Электрическая цепь, представленная на рисунке, состоит из трёх конденсаторов $C_1=C_2=C_3=C$, двух одинаковых резисторов $R_1=R_2=R$, источника постоянного напряжения $\mathcal{E}$ с нулевым внутренним сопротивлением и ключа $K$. Пока ключ был разомкнут, конденсаторы были не заряжены. Обозначим за $t$ время после замыкания ключа, заряды конденсаторов за $q_1$, $q_2$ и $q_3$ и силы тока в них ($I=dq/dt$) $I_1$, $I_2$ и $I_3$ в соответствии с их номерами.
Найдите заряды конденсаторов $q_{1_0}$, $q_{2_0}$ и $q_{3_0}$ при $t\rightarrow0$.
Найдите заряды конденсаторов $q_{1_{\infty}}$, $q_{2_{\infty}}$ и $q_{3_{\infty}}$ при $t\rightarrow\infty$.
Найдите количество теплоты $Q_0$, выделившееся в системе за время $t\rightarrow0$.
Найдите количество теплоты $Q_{\infty}$, выделившееся в системе за время $t\rightarrow\infty$. Перейдём к нахождению временной зависимости заряда первого конденсатора $q_1(t)$.
Из первого закона Кирхгофа, записанного для узла $A$, выразите $I_2$ через $I_1$, $q_1$, $R$ и $C$.
Из второго закона Кирхгофа, записанного для контура $ABCD$, выразите $q_2$ через $I_1$, $q_1$, $R$ и $C$. Найдите также $I_2$, дифференцируя $q_2$ по времени. Ответ выразите через $\cfrac{dI_1}{dt}$, $I_1$, $R$ и $C$.
Приравнивая выражения для $I_2$, полученные в пунктах A5 и A6, покажите, что дифференциальное уравнение, описывающее зависимость $q_1(t)$ имеет следующий вид $$\alpha\frac{d^2q_1}{dt^2}+\beta\frac{dq_1}{dt}+q_1=0. $$ Выразите также $\alpha$ и $\beta$ через $R$ и $C$. Далее считайте известным, что решение данного дифференциального уравнения нужно искать в виде $$q_1(t)=Ae^{\lambda{t}}, $$ где $\lambda$ зависит только от $R$ и $C$, а $A$ — от начальных условий.
Найдите $\lambda_1$ и $\lambda_2$, удовлетворяющие уравнению, полученному в пункте A7. Ответы выразите через $R$ и $C$. В качестве $\lambda_1$ выберите большее из значений. В действительности, зависимость $q_1(t)$ представляется в виде суммы найденных решений $$q_1(t)=A_1e^{\lambda_1{t}}+A_2e^{\lambda_2{t}} $$
Из начальных условий найдите $A_1$ и $A_2$. Ответы выразите через $C$ и $\mathcal{E}$.
Найдите количества теплоты $Q_{R_1}$ и $Q_{R_2}$, выделившиеся в резисторах за время $t\rightarrow\infty$. Ответы выразите через $C$ и $\mathcal{E}$. $\textit{Примечание}$ : $\int e^{ax}dx=\frac{e^{ax}}{a}+C$
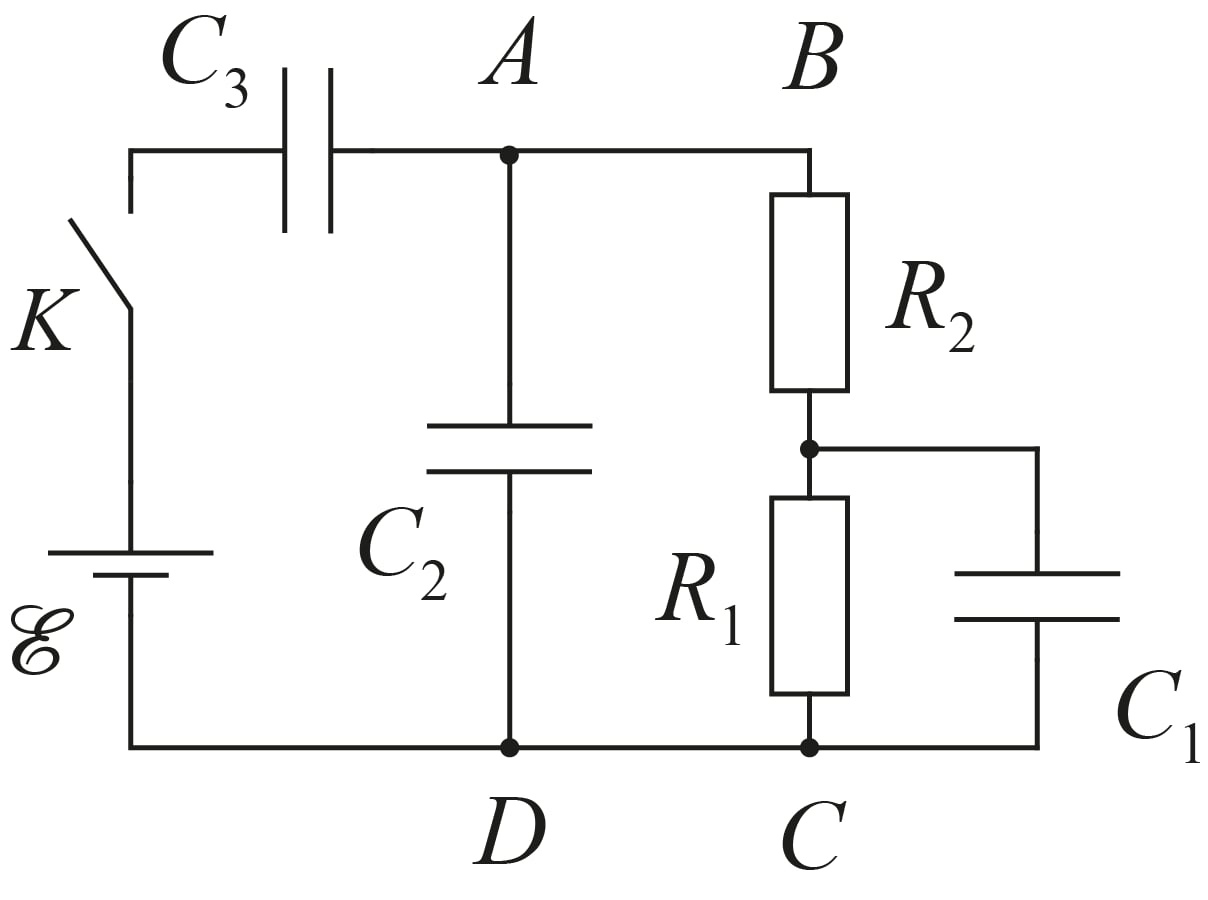
Найдите заряды конденсаторов $q_{1_0}$, $q_{2_0}$ и $q_{3_0}$ при $t\rightarrow0$.
Решение: Поскольку сила тока, текущего через резисторы бесконечной быть не может, в начальный момент заряд практически мгновенно перераспределяется между обкладками второго и третьего конденсатора, следовательно, на них обоих будет одинаковый заряд, а первый конденсатор не успевает зарядиться $$q_{1_0}=0 $$ $$q_{2_0}=q_{3_0}=q $$ Из второго закона Кирхгофа для контура с конденсаторами $$\mathcal{E}=\frac{2q}{C} $$ откуда $$q_{2_0}=q_{3_0}=\frac{C\mathcal{E}}{2} $$

Найдите заряды конденсаторов $q_{1_{\infty}}$, $q_{2_{\infty}}$ и $q_{3_{\infty}}$ при $t\rightarrow\infty$.
Решение: Через бесконечно большое время, когда перераспределение зарядов прекратится, силы тока во всех элементах будут равны нулю. Поэтому $$q_{1_\infty}=0=q_{2_\infty} $$ Падение напряжения происходит только на третьем конденсаторе, поэтому $$q_{3_\infty}=C\mathcal{E} $$

Найдите количество теплоты $Q_0$, выделившееся в системе за время $t\rightarrow0$.
Решение: Запишем закон сохранения энергии для системы при перераспределении зарядов в начальный момент $$\mathcal{E}q_{3_0}=\frac{C\mathcal{E}^2}{2}=W_{C2}+W_{C3}+Q_0=\frac{C\mathcal{E}^2}{4}+Q_0 $$ откуда $$Q_0=\frac{C\mathcal{E}^2}{4} $$

Найдите количество теплоты $Q_{\infty}$, выделившееся в системе за время $t\rightarrow\infty$.
Решение: Из закона сохранения энергии для всего переходного процесса $$\mathcal{E}q_{3_\infty}=C\mathcal{E}^2=W_{C3}+Q_{\infty}=\frac{C\mathcal{E}^2}{2}+Q_{\infty} $$ откуда $$Q_{\infty}=\frac{C\mathcal{E}^2}{2} $$

Из первого закона Кирхгофа, записанного для узла $A$, выразите $I_2$ через $I_1$, $q_1$, $R$ и $C$.
Решение: Из второго закона Кирхгофа для контура с конденсаторами следует $$\mathcal{E}=\frac{q_2+q_3}{C} $$ откуда $$I_3=-I_2 $$ Из первого закона Кирхгофа для узла $A$ $$I_3=I_2+I_{R2} $$ выражение для силы тока через второй резистор $$I_{R2}=I_{R1}+I_1 $$ Приравнивая падения напряжения на элементах с индексами $1$ $$I_{R1}=\frac{q_1}{RC} $$ откуда окончательно $$I_2=-\frac{1}{2}\left(I_1+\frac{q_1}{RC}\right) $$

Из второго закона Кирхгофа, записанного для контура $ABCD$, выразите $q_2$ через $I_1$, $q_1$, $R$ и $C$.  Найдите также $I_2$, дифференцируя $q_2$ по времени. Ответ выразите через $\cfrac{dI_1}{dt}$, $I_1$, $R$ и $C$.
Решение: $$\frac{q_2}{C}=\frac{q_1}{C}+I_{R2}R $$ подставляя результаты предыдущего пункта $$q_2=2q_1+RCI_1 $$ Дифференцируя $$I_2=2I_1+RC\frac{dI_1}{dt} $$

Приравнивая выражения для $I_2$, полученные в пунктах A5 и A6, покажите, что дифференциальное уравнение, описывающее зависимость $q_1(t)$ имеет следующий вид  $$\alpha\frac{d^2q_1}{dt^2}+\beta\frac{dq_1}{dt}+q_1=0.  $$  Выразите также $\alpha$ и $\beta$ через $R$ и $C$.
Решение: Приравнивая $$2I_1+RC\frac{dI_1}{dt}=-\frac{1}{2}\left(I_1+\frac{q_1}{RC}\right) $$ Откуда $$2(RC)^2\frac{d^2q_1}{dt^2}+5RC\frac{dq_1}{dt}+q_1=0 $$ $$\alpha=2(RC)^2 $$ $$\beta=5RC $$

Найдите $\lambda_1$ и $\lambda_2$, удовлетворяющие уравнению, полученному в пункте A7. Ответы выразите через $R$ и $C$.  В качестве $\lambda_1$ выберите большее из значений.
Решение: $$\frac{dq_1}{dt}=\lambda{A}e^{\lambda{t}} $$ $$\frac{d^2q_1}{dt^2}=\lambda^2{A}e^{\lambda{t}} $$ Откуда $$2(RC)^2{\lambda}^2+5RC\lambda+1=0 $$ и окончательно $$\lambda_{1,2}=\frac{-5\pm\sqrt{17}}{4} $$

Из начальных условий найдите $A_1$ и $A_2$. Ответы выразите через $C$ и $\mathcal{E}$.
Решение: Для момента $t=0$ $$q_1=A_1+A_2=0 $$ $$\frac{dq_1}{dt}={\lambda_1}A_1+{\lambda_2}A_2=\frac{\mathcal{E}}{2R} $$ Откуда $$A_1=-A_2=\frac{\mathcal{E}}{2R(\lambda_1-\lambda_2)}=\frac{\mathcal{E}}{R\sqrt{17}} $$

Найдите количества теплоты $Q_{R_1}$ и $Q_{R_2}$, выделившиеся в резисторах за время $t\rightarrow\infty$. Ответы выразите через $C$ и $\mathcal{E}$.
Решение: Найдём выражение для тепловой мощности, выделяющейся в первом резисторе $$P_{R_1}=\frac{{U_1}^2}{R}=\frac{\mathcal{E}^2}{17R}\left(e^{2\lambda_1{t}}-2e^{(\lambda_1+\lambda_2)t}+e^{2\lambda_2{t}}\right) $$ Отсюда $$Q_{R_1}=\frac{\mathcal{E}^2}{17R}\int\limits_0^{\infty}\left(e^{2\lambda_1{t}}-2e^{(\lambda_1+\lambda_2)t}+e^{2\lambda_2{t}}\right)dt $$ Учитывая, что $\lambda_1;\lambda_2<0$, все три первообразных при $t\rightarrow\infty$ обращаются в ноль. Таким образом $$\int\limits_0^{\infty}\left(e^{2\lambda_1{t}}-2e^{(\lambda_1+\lambda_2)t}+e^{2\lambda_2{t}}\right)dt=\left(\frac{2}{\lambda_1+\lambda_2}-\frac{1}{2\lambda_1}-\frac{1}{2\lambda_2}\right)=\frac{17}{10RC} $$ Отсюда $$Q_{R_1}=\frac{C\mathcal{E}^2}{10} $$ При этом $$Q_{R_1}+Q_{R_2}=Q_{\infty}-Q_0=\frac{C\mathcal{E}^2}{4} $$ откуда $$Q_{R_2}=\frac{3C\mathcal{E}^2}{20} $$
Темы:
T, Электричество, Цепи, Переходные процессы, RC-цепи, Сборы XY, W, 2022, Теплота